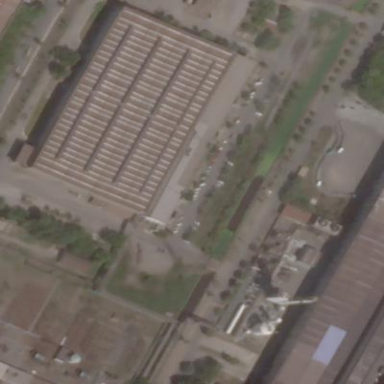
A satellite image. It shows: Industrial building.